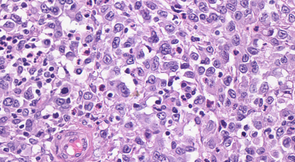
Tumor epithelial tissue: yes
Tumor-associated stroma tissue: no
Normal tissue: no